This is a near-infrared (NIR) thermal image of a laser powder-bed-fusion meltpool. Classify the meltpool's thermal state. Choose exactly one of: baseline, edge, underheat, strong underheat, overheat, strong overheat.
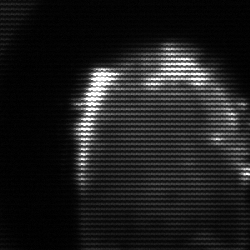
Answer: baseline